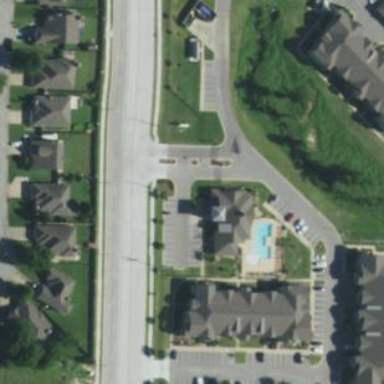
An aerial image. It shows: Living street.